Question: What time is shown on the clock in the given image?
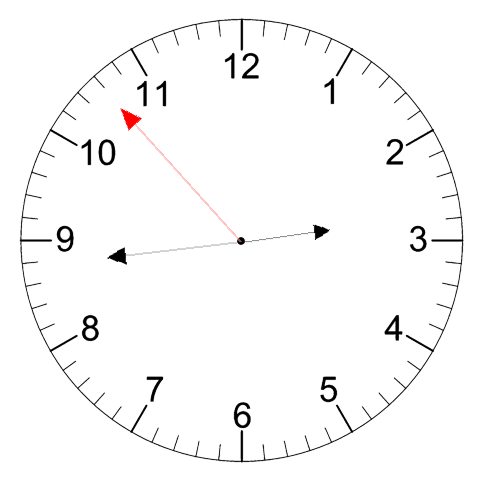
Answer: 02:43:53